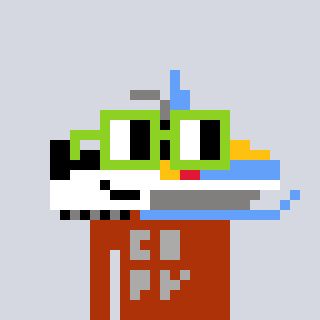
a pixel art character with square light green glasses, a snowmobile-shaped head and a hotbrown-colored body on a cool background